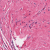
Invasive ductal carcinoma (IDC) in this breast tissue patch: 0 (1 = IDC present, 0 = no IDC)